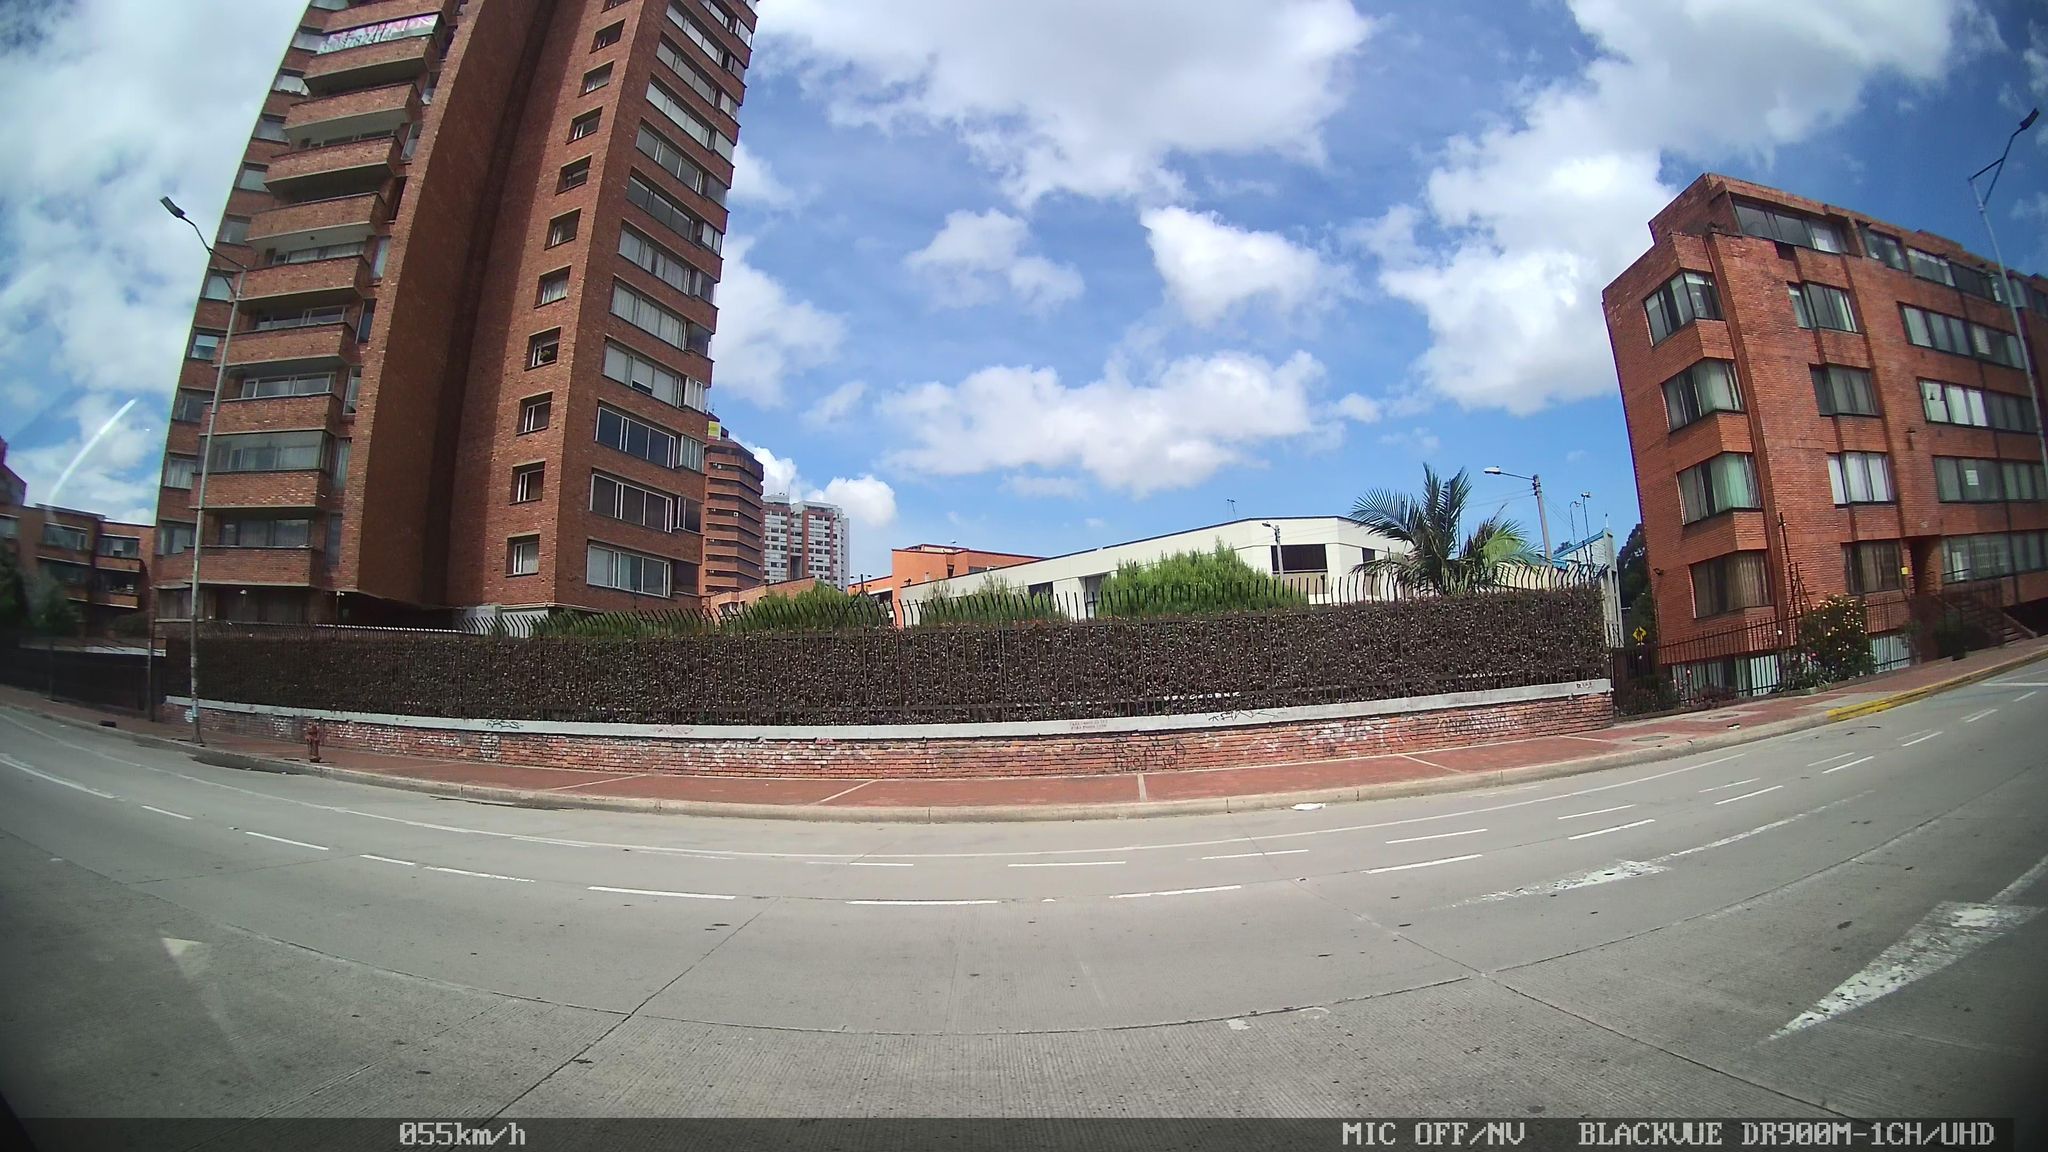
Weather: clear
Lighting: day
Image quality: good
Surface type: driving surface
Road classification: trunk
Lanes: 4
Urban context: urban centre
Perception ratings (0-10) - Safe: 1.25, Lively: 5.14, Beautiful: 5.51, Boring: 5.57, Depressing: 8.31, Wealthy: 3.31